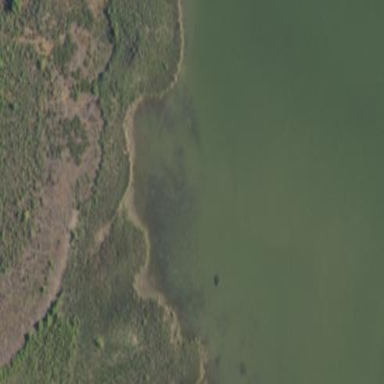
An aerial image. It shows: Natural reservoir of water.